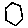
Label: hexagon